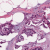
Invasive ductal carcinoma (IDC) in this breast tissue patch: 1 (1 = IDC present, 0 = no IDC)